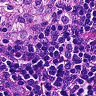
Metastatic tissue present: no